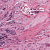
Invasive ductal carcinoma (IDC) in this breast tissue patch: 1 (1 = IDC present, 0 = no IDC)